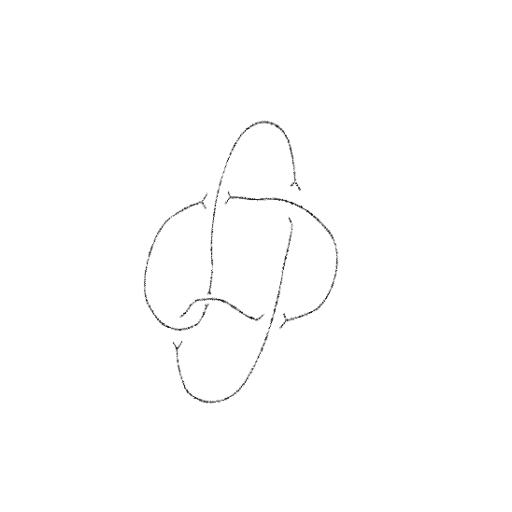
Crossing number: 5